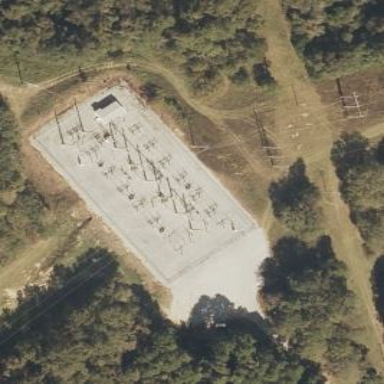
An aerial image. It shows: Outdoor power substation enclosed by fence. The substation operates at the transmission level.